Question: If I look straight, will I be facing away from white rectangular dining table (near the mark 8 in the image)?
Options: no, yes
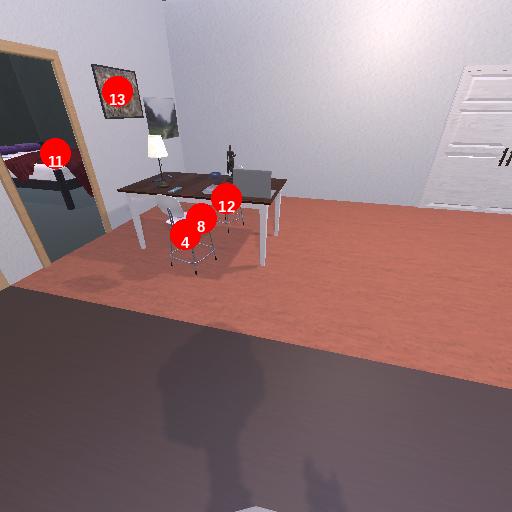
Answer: no